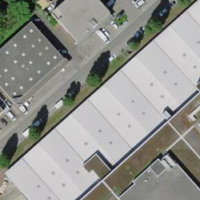
EUNIS habitat code: 54
Species observed at this site:
Salvia pratensis